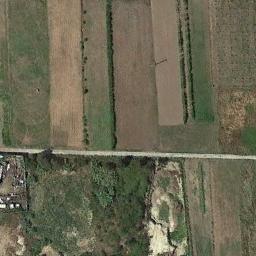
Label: rectangular_farmland